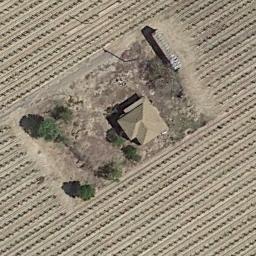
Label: sparse_residential